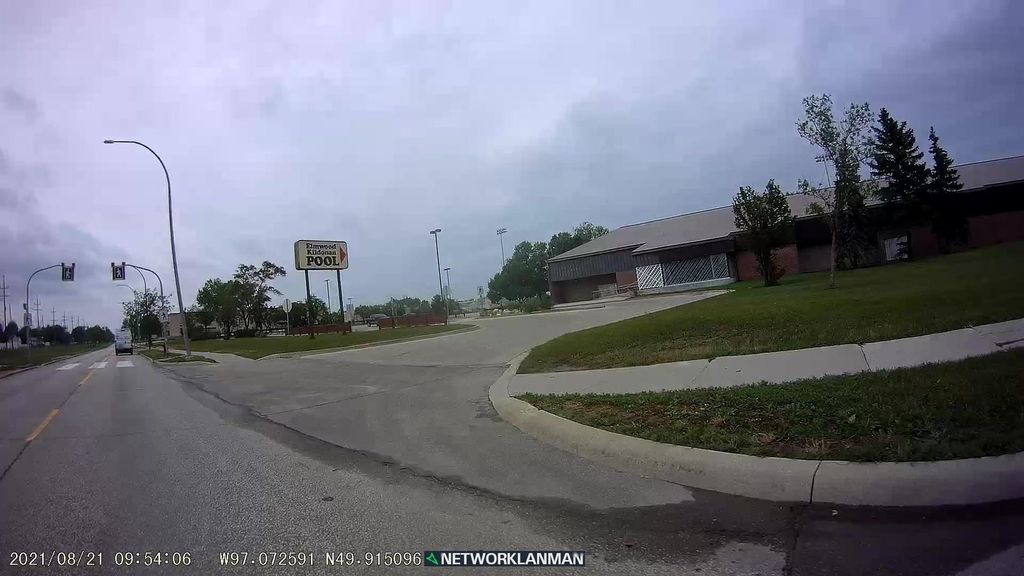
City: winnipeg